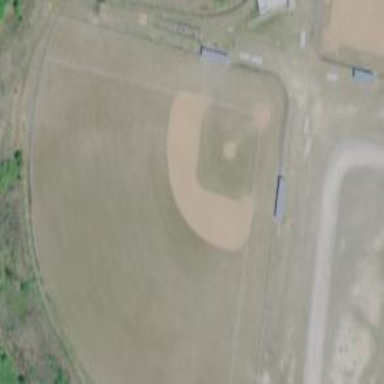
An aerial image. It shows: Baseball stadium.